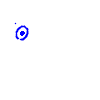
Particle: electron